Platform: macOS
Application: Chrome
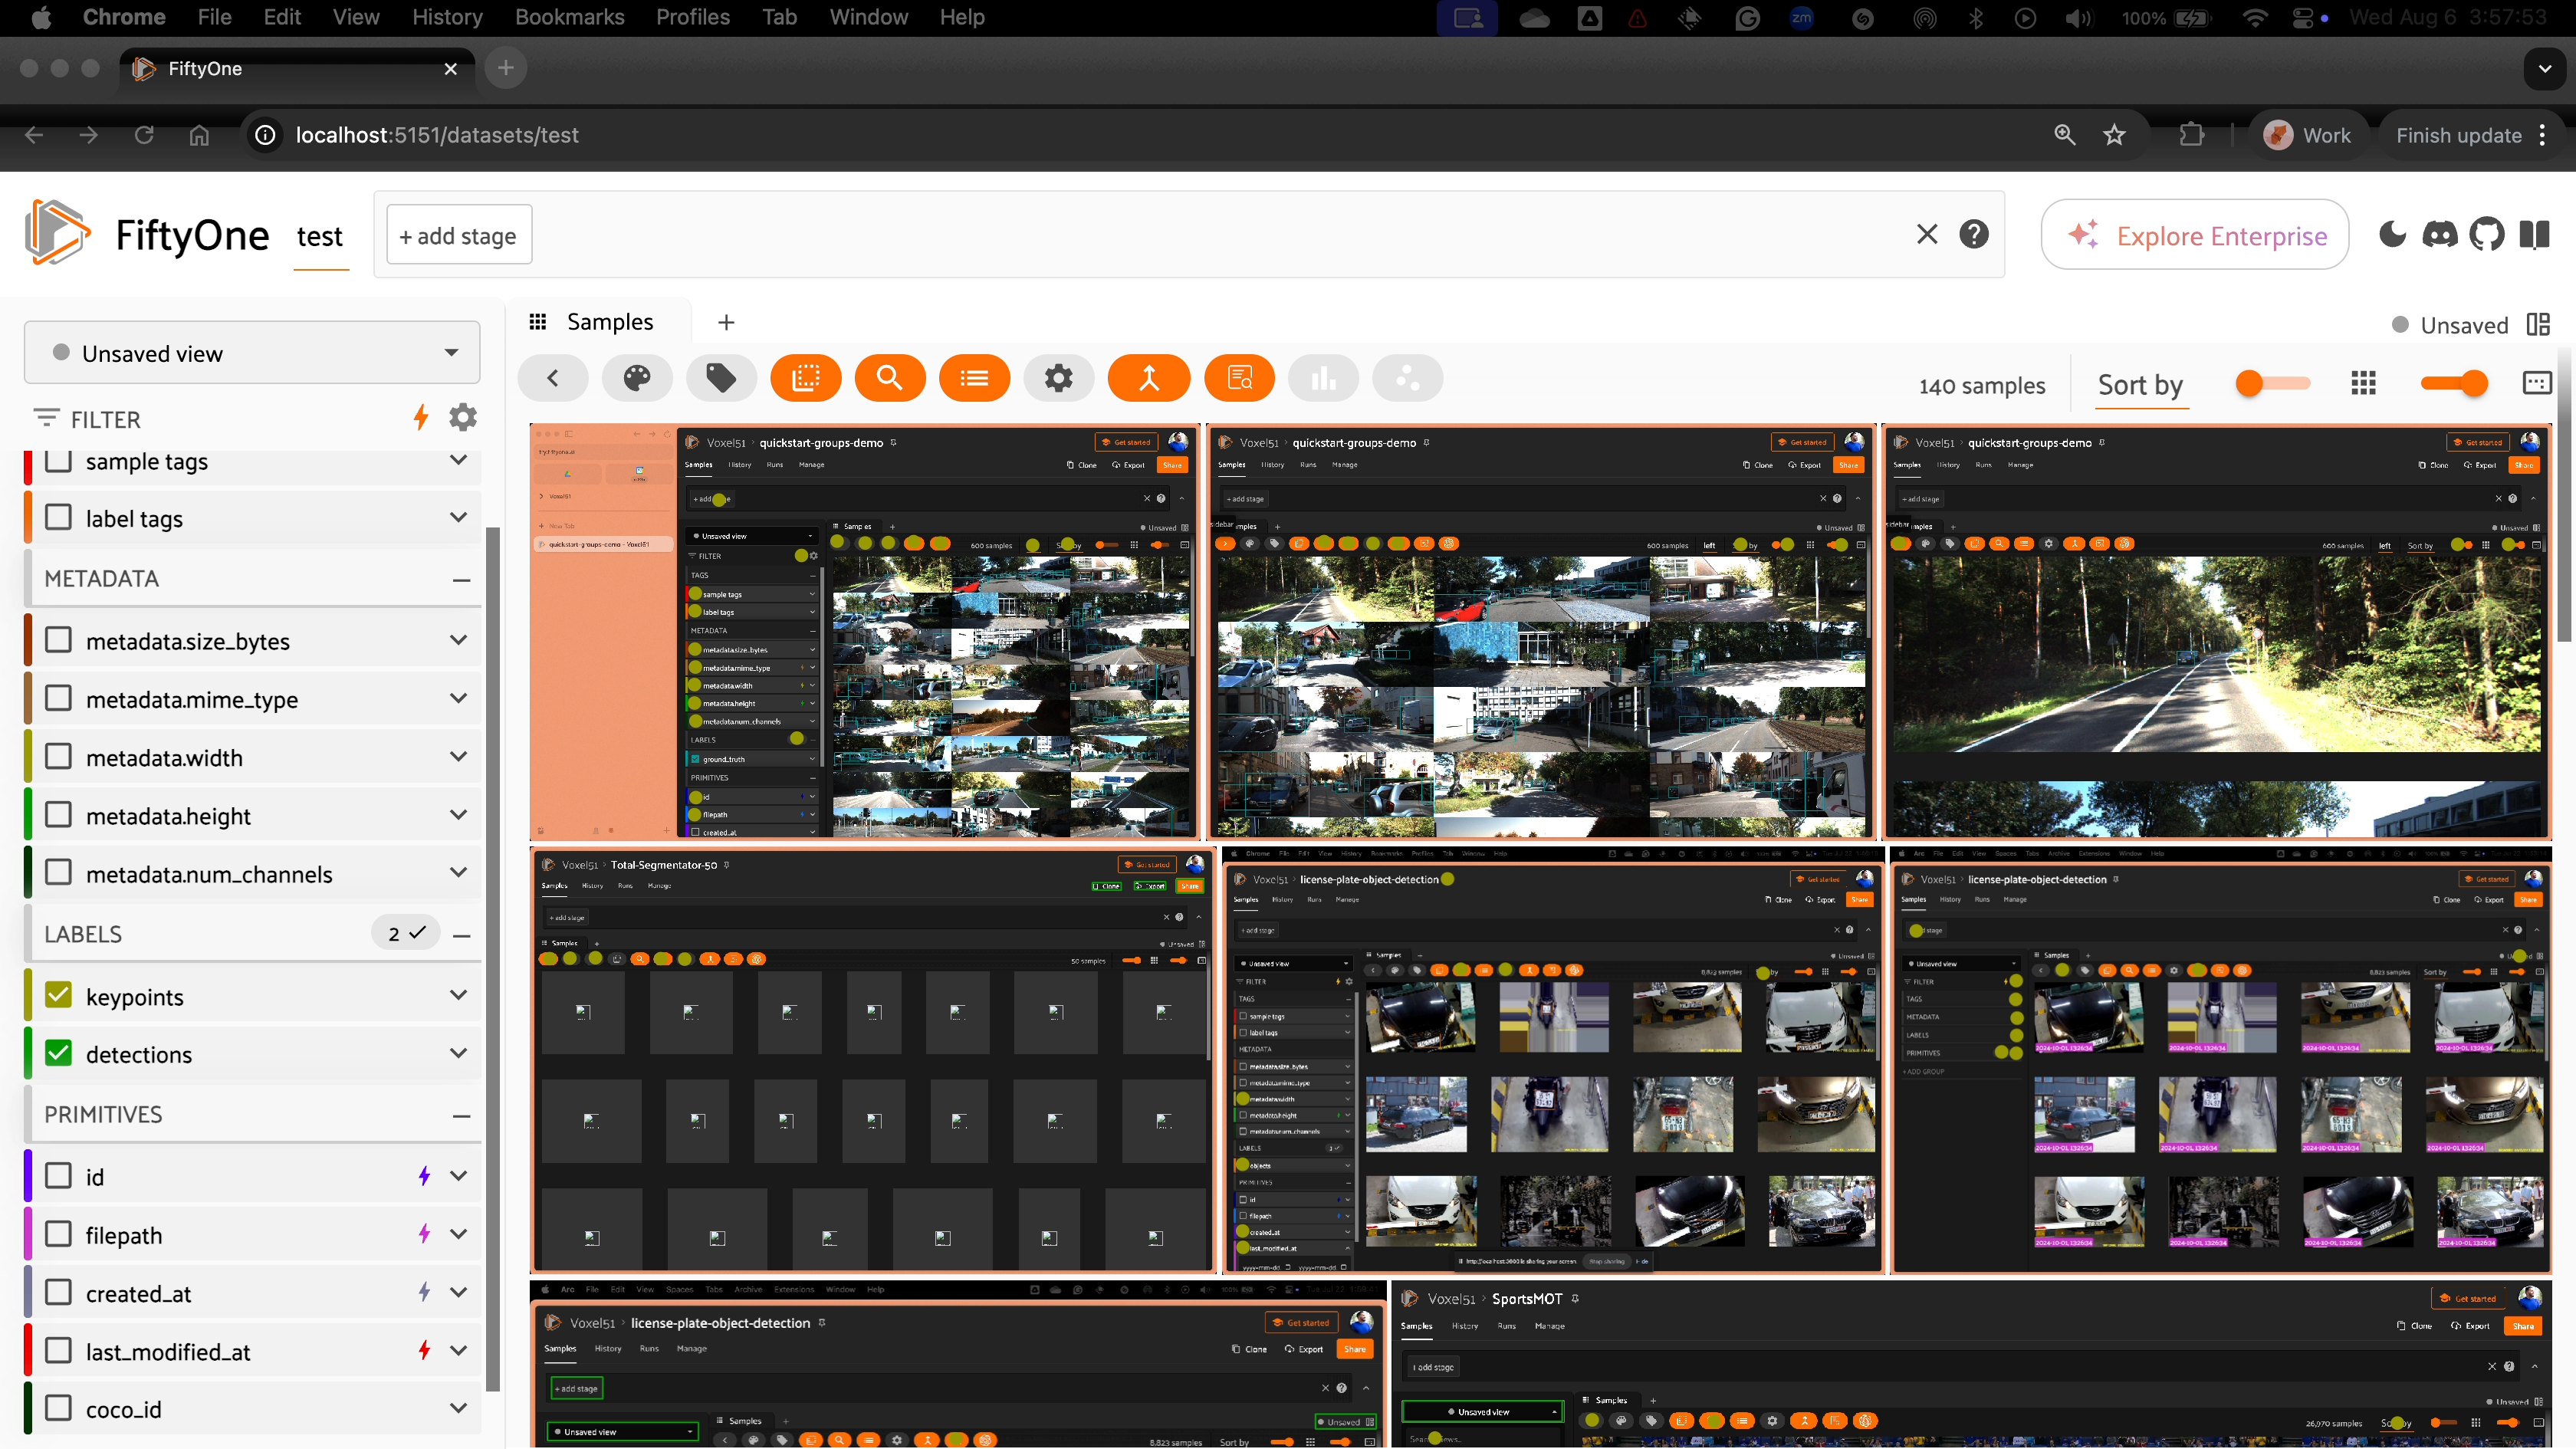
task_description: Locate the samples panel
action_type: hover
element_info: Menu Item
steps_since_start: 1